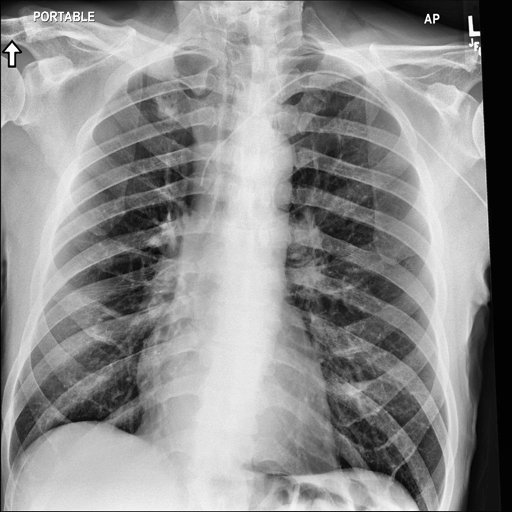
Finding: NORMAL